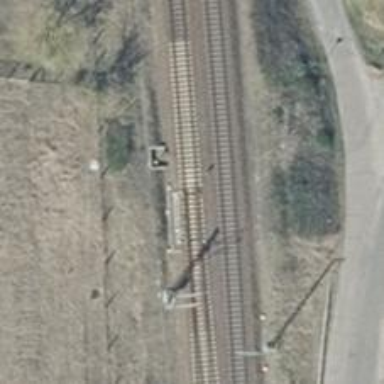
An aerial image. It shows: Railway switch.